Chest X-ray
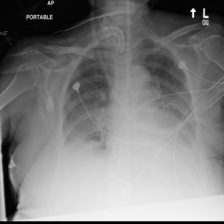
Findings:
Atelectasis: negative
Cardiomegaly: negative
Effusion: positive
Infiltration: positive
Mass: negative
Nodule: negative
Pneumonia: negative
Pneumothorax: negative
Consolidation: negative
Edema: negative
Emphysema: negative
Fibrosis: negative
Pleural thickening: negative
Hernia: negative